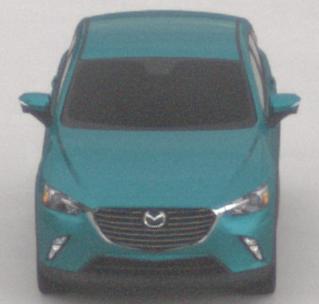
Make: Mazda
Model: CX-3 SKYACTIV-G 120
Detailed model: CX-3 (DK)
Model produced from: 2015/06
Model produced until: 2018/06
Doors: 5
Color: blue
Road condition: dry road
Daytime: midday
Contrast: low contrast